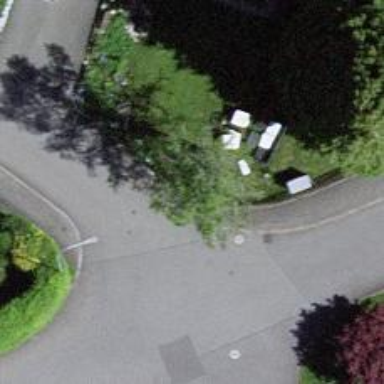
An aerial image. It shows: Cable distribution cabinet for power.